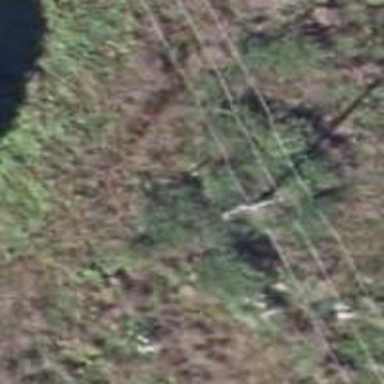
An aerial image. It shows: Minor power line.